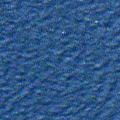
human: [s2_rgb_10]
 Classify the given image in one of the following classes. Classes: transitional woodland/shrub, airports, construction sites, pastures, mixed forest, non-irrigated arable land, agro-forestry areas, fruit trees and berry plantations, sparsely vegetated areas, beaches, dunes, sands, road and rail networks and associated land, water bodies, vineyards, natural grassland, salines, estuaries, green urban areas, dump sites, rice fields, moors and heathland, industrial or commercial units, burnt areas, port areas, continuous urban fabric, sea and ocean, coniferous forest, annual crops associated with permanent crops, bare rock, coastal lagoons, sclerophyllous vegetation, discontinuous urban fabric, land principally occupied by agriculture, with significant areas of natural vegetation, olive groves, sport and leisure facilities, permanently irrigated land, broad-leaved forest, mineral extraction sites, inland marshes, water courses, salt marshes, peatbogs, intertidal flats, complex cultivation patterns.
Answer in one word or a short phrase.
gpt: sea and ocean